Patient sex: F
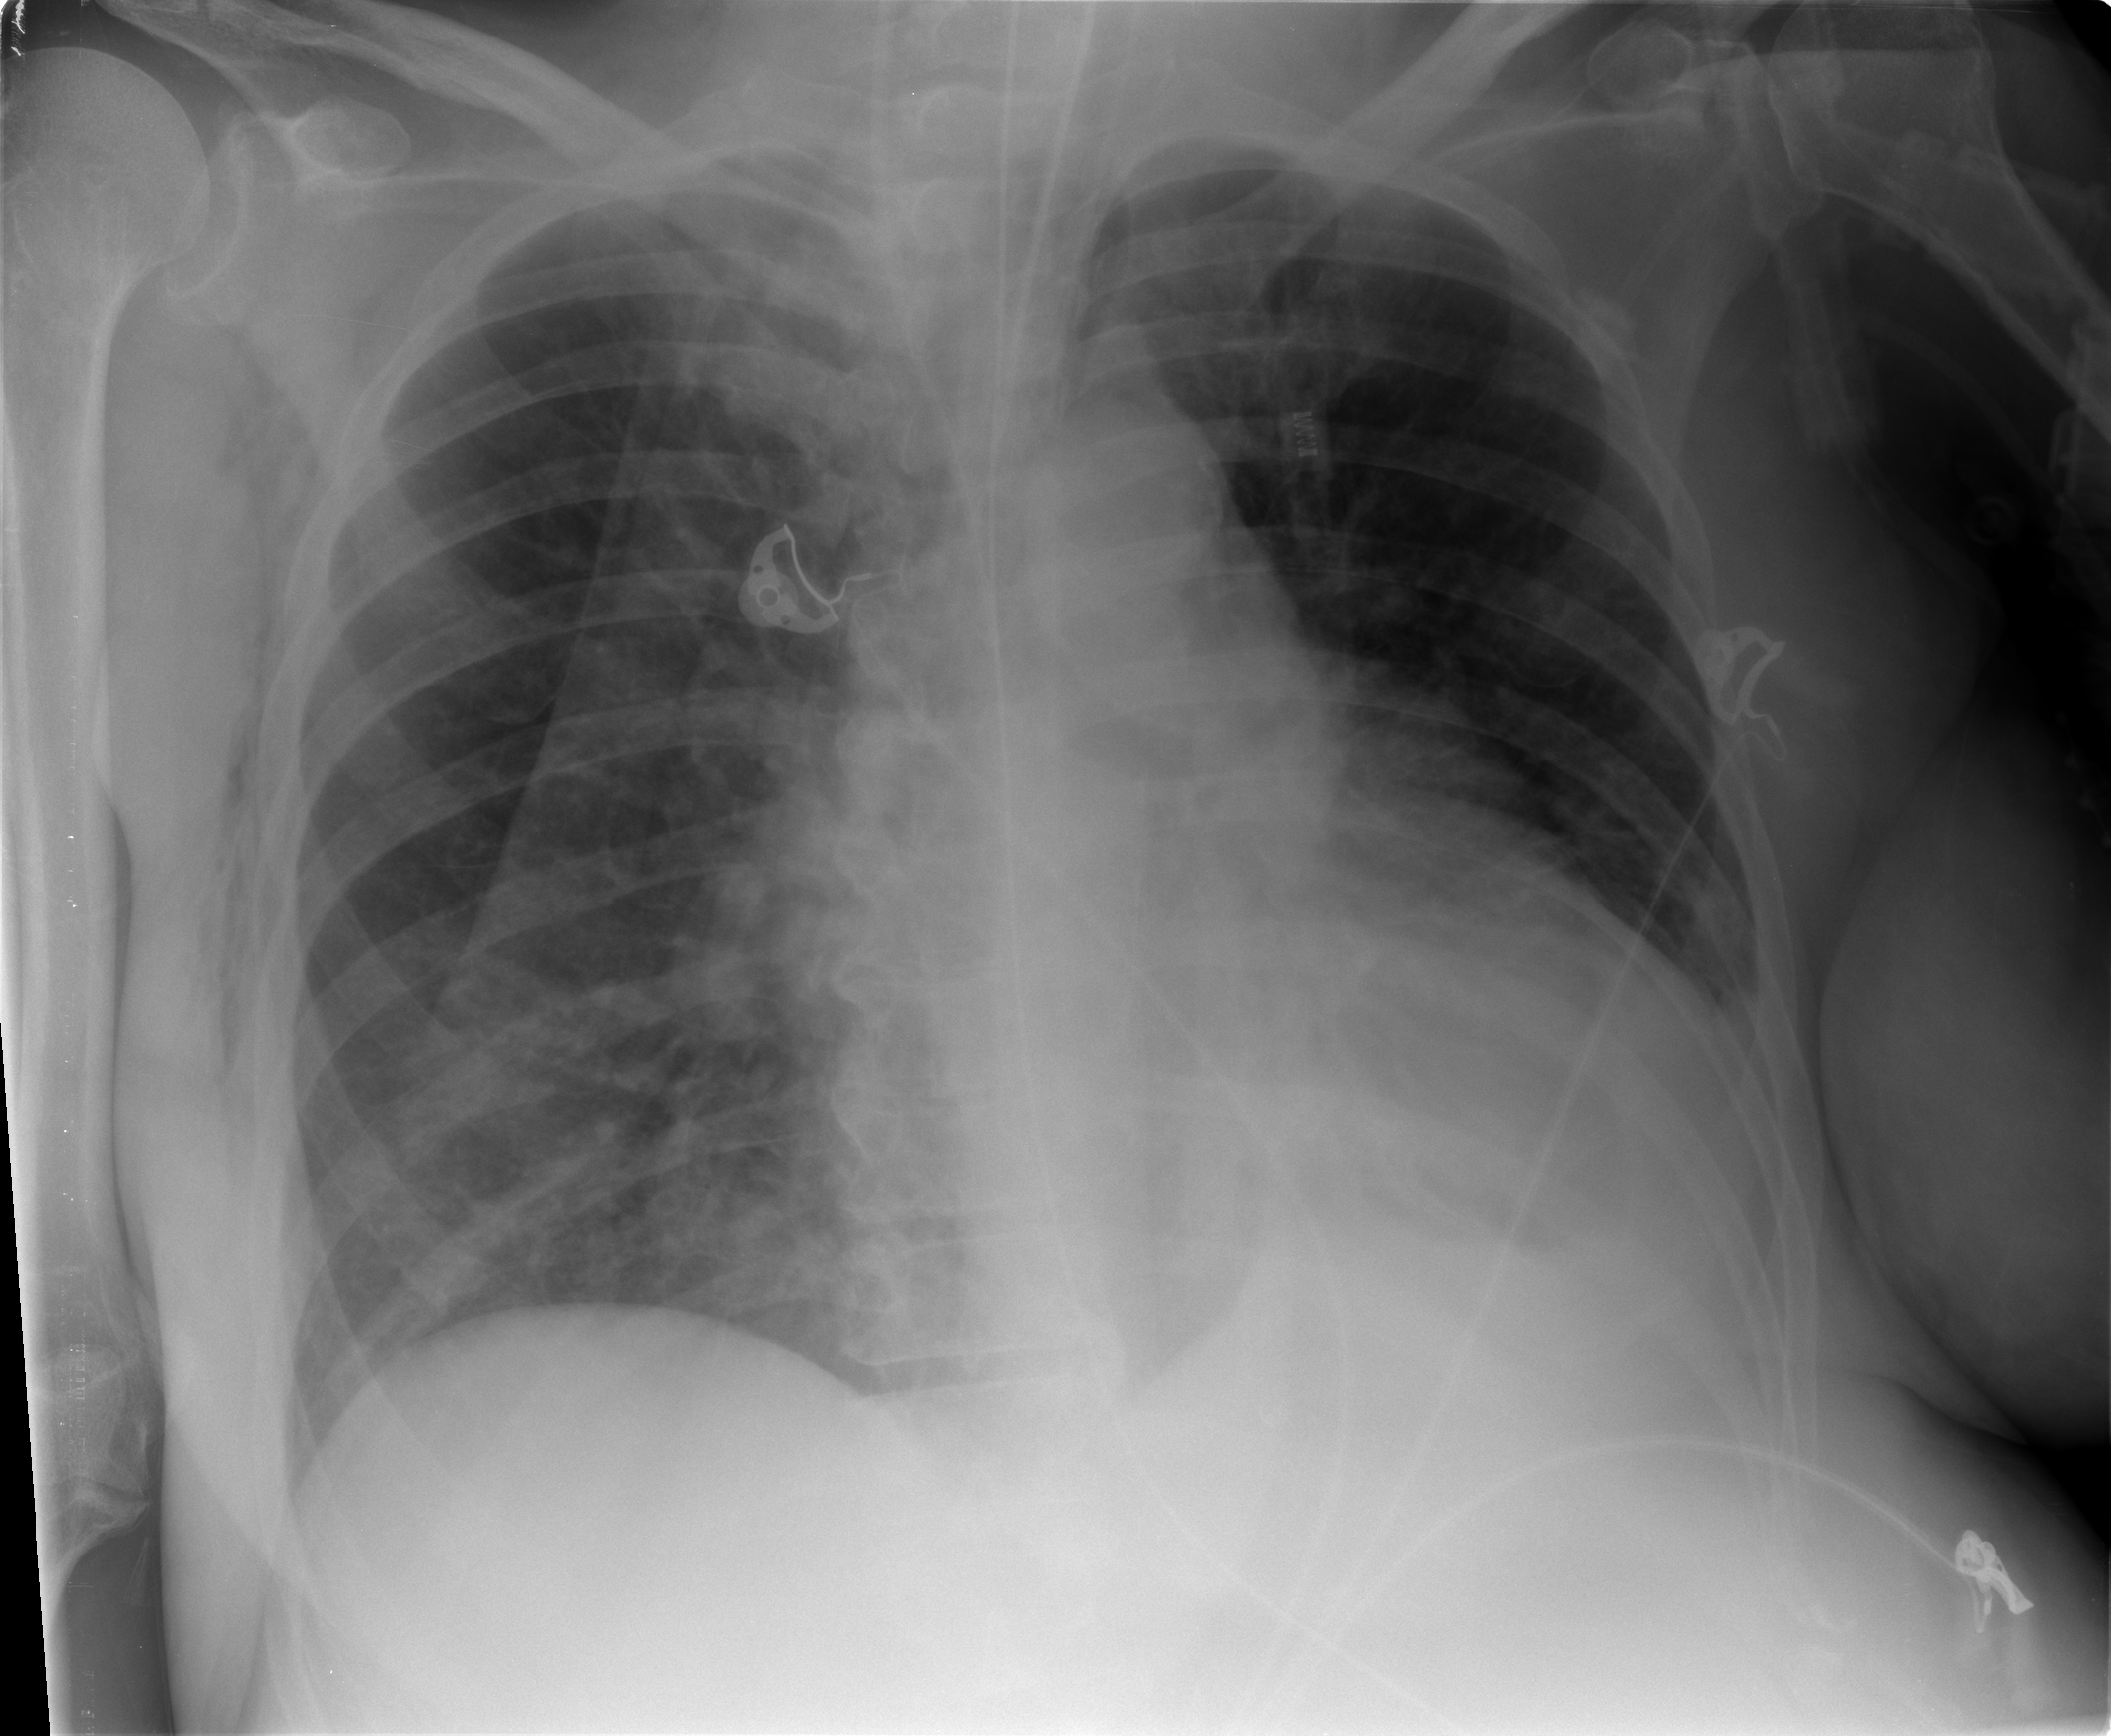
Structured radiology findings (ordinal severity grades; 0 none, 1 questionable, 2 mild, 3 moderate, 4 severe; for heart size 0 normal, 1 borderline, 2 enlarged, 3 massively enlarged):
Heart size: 2
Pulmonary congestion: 0
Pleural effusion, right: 0
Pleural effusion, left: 2
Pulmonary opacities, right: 2
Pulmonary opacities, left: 1
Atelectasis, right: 2
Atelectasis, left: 2